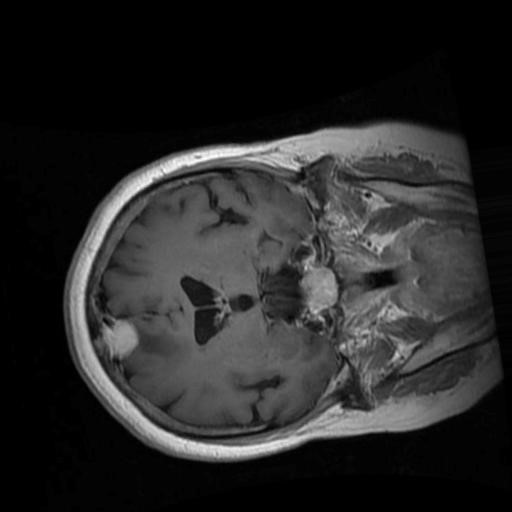
Label: brain_menin